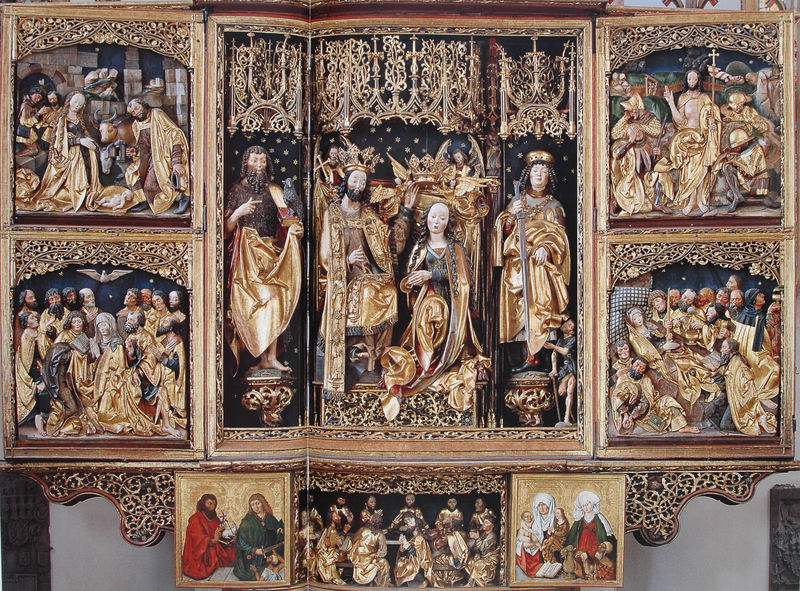
Titel: Hochaltar, Mittelschrein, Flügelreliefs und Predella
Künstler: Nürnberger Bildschnitzer aus dem Umkreis des Veit Stoß
Standort: Schwabach
Institution: Stadtpfarrkirche St. Johannes d.T. und St. Martin
Schlagwörter: blau, flügel, gemälde, gott, frauen, grün, menschen, holz, schwarz, stuhl, weiss, rot, leute, ornament, bart, bärte, architektur, bibel, johannes, rahmen, sockel, taube, tod, kirche, gold, tücher, gewänder, kind, gotik, krone, esel, engel, ranken, skulptur, kopfbedeckung, relief, bilder, stab, rand, figuren, könig, thron, verzierung, bett, faltenwurf, plastik, langweilig, bögen, lamm, kreuz, sterne, schwert, darstellung, altar, schnitzerei, statuen, gotisch, christus, jesus, mittelalter, knieen, krönung, schwart, heiliger, königin, heilige, abendmahl, gefasst, jünger, filigran, heilig, mittelfeld, maria, anbetung, beweinung, mutter gottes, ochse, szenen, durchbrochen, auferstehung, vergoldung, josef, verkündigung, dreiteilig, nürnberg, geburt, fromm, geschichten, ochs, fialen, retabel, schnitzaltar, flügelaltar, geburt jesu, triptychon, apostel, pfingsten, heiliger geist, evangelium, blattgold, schmitzaltar, marienleben, klappaltar, marienaltar, altarflügel, aufgeklappt, festtagsseite, christi geburt, tod mariens, altarretable, maria tod, vergodelt, shcnitzerei, marian, blauer samt, 15. jahrhundert, letzter mahl, ich will lieber expressionische bilder taggen, nicht immer nur drucke und altare, gewand falten, schwert ornamente